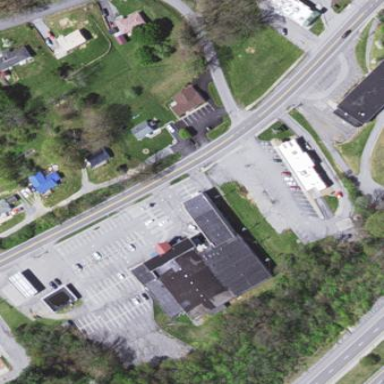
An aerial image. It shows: Building that houses bowling alley.